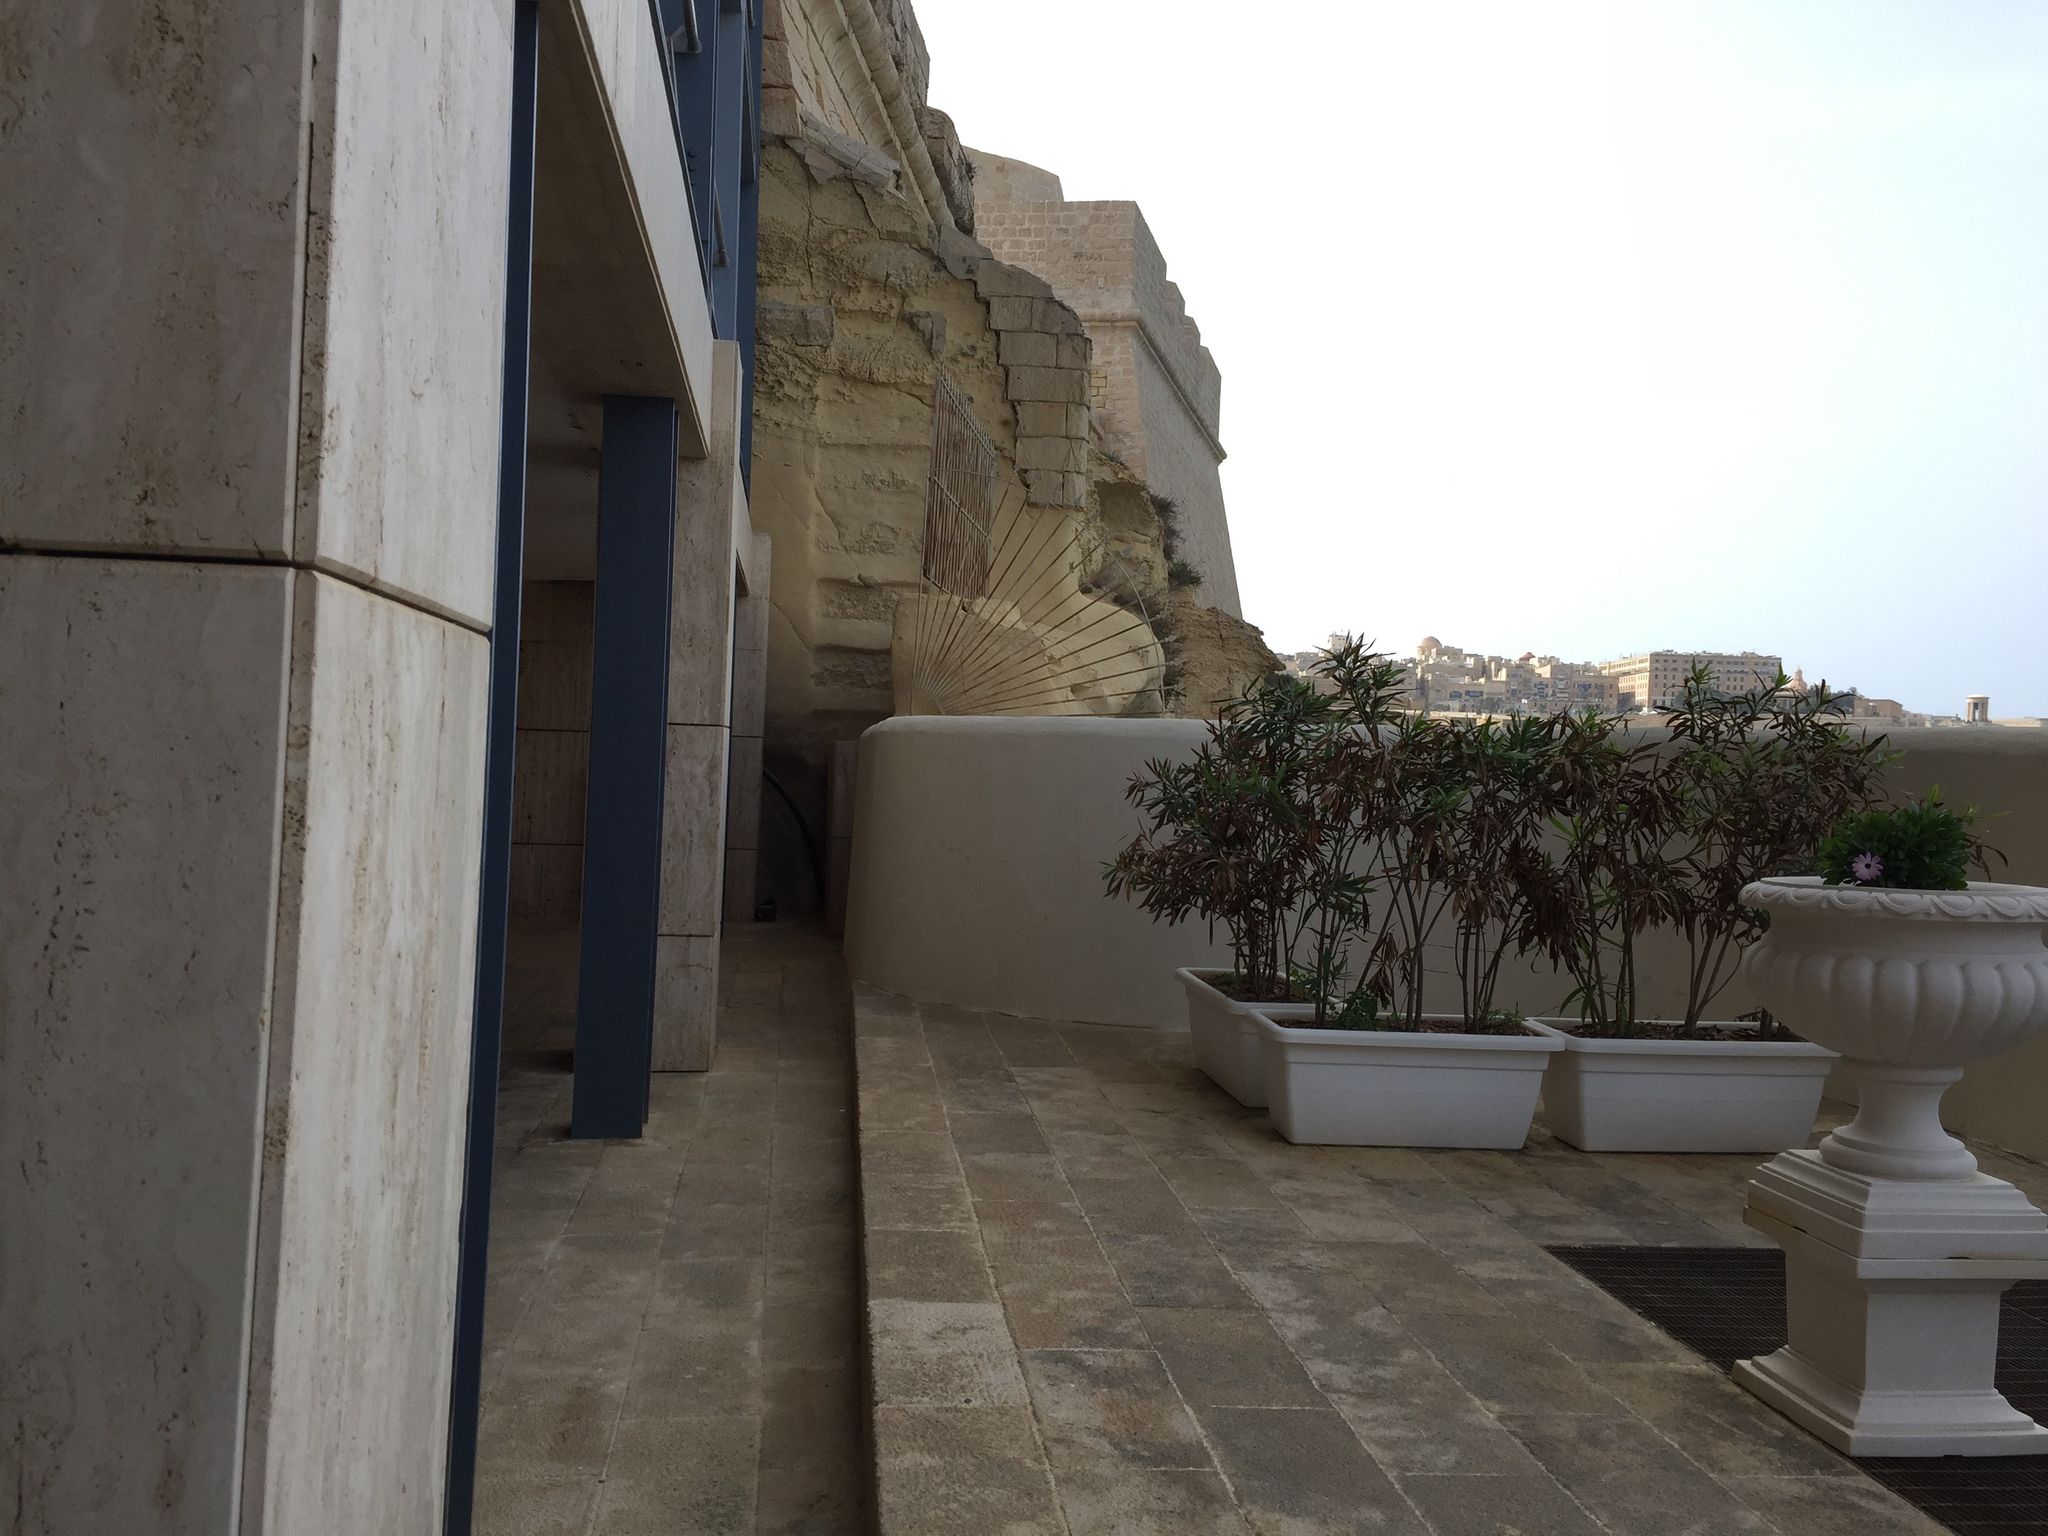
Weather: clear
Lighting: day
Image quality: good
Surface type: walking surface
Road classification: unclassified, footway
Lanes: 1.0
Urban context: urban centre
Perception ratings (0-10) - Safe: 8.37, Lively: 5.28, Beautiful: 7.51, Boring: 4.86, Depressing: 2.3, Wealthy: 3.84